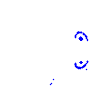
Particle: pion